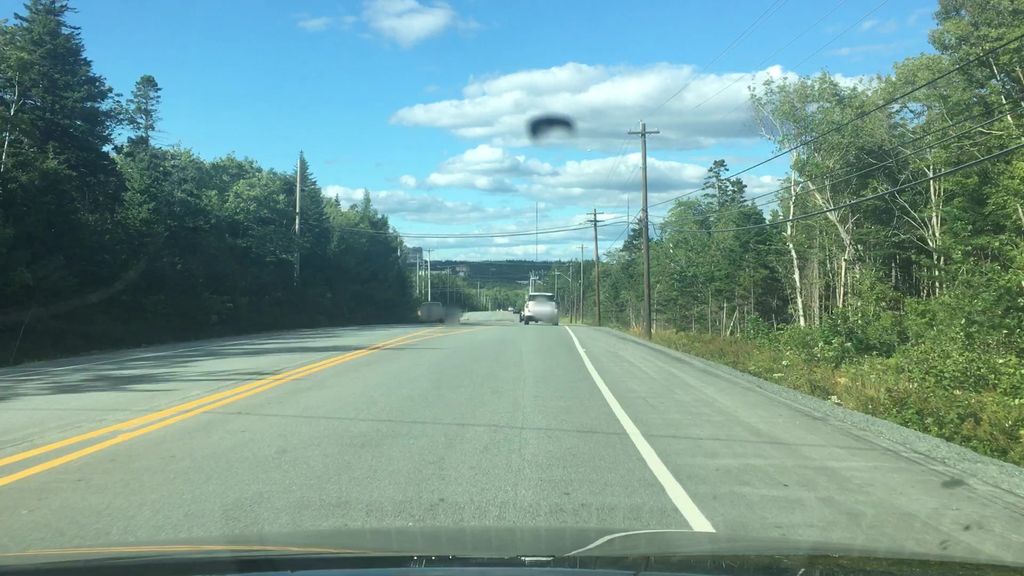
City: halifax